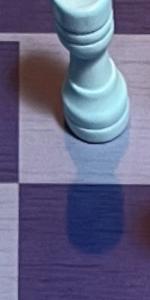
Label: Empty